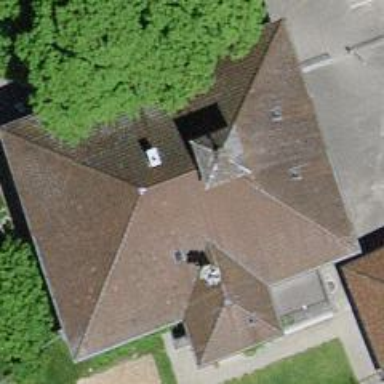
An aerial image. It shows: School building.